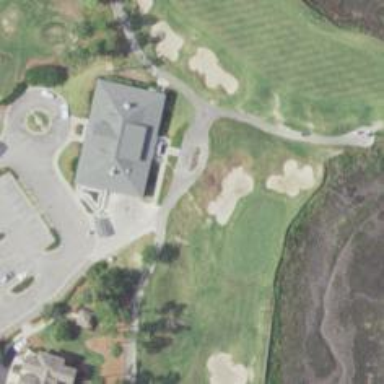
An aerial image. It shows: View of golf hole.